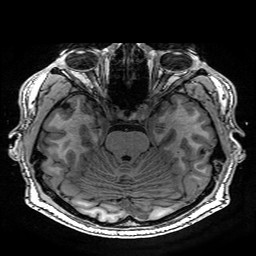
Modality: T1w
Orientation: coronal
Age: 26
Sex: male
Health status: healthy
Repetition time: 2.53 s
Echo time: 0.0034 s